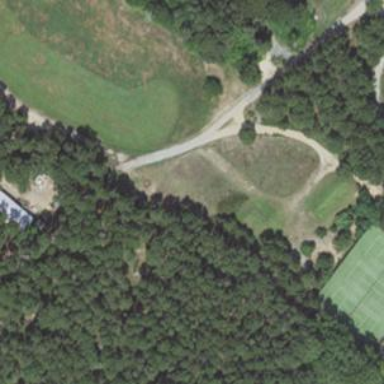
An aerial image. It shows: Path for golf carts.